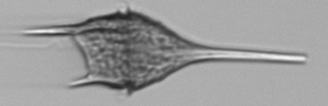
Label: Tripos_lineatus